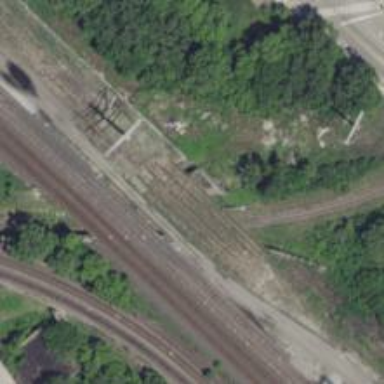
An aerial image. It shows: Abandoned railroad bridge.